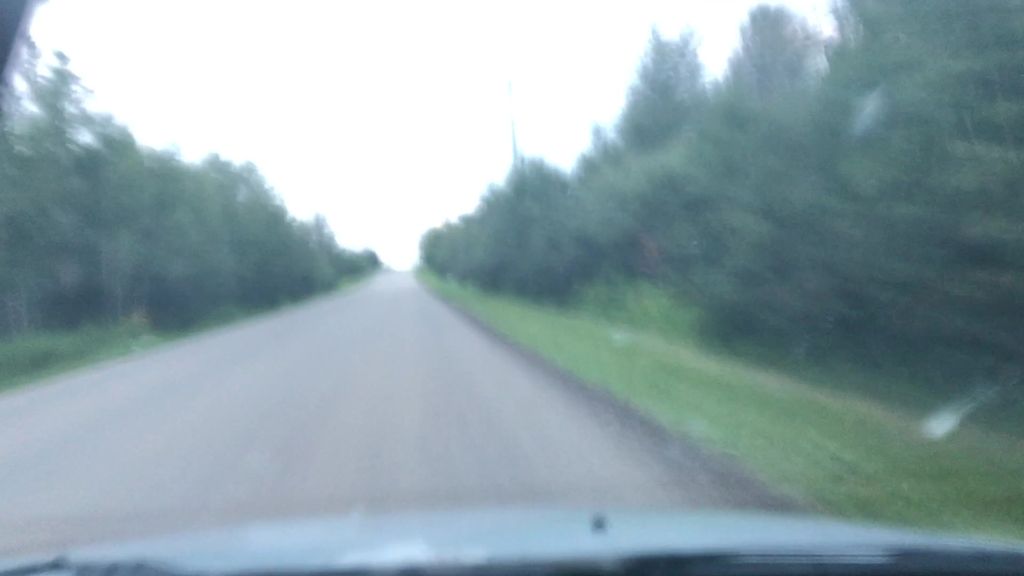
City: edmonton